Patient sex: F
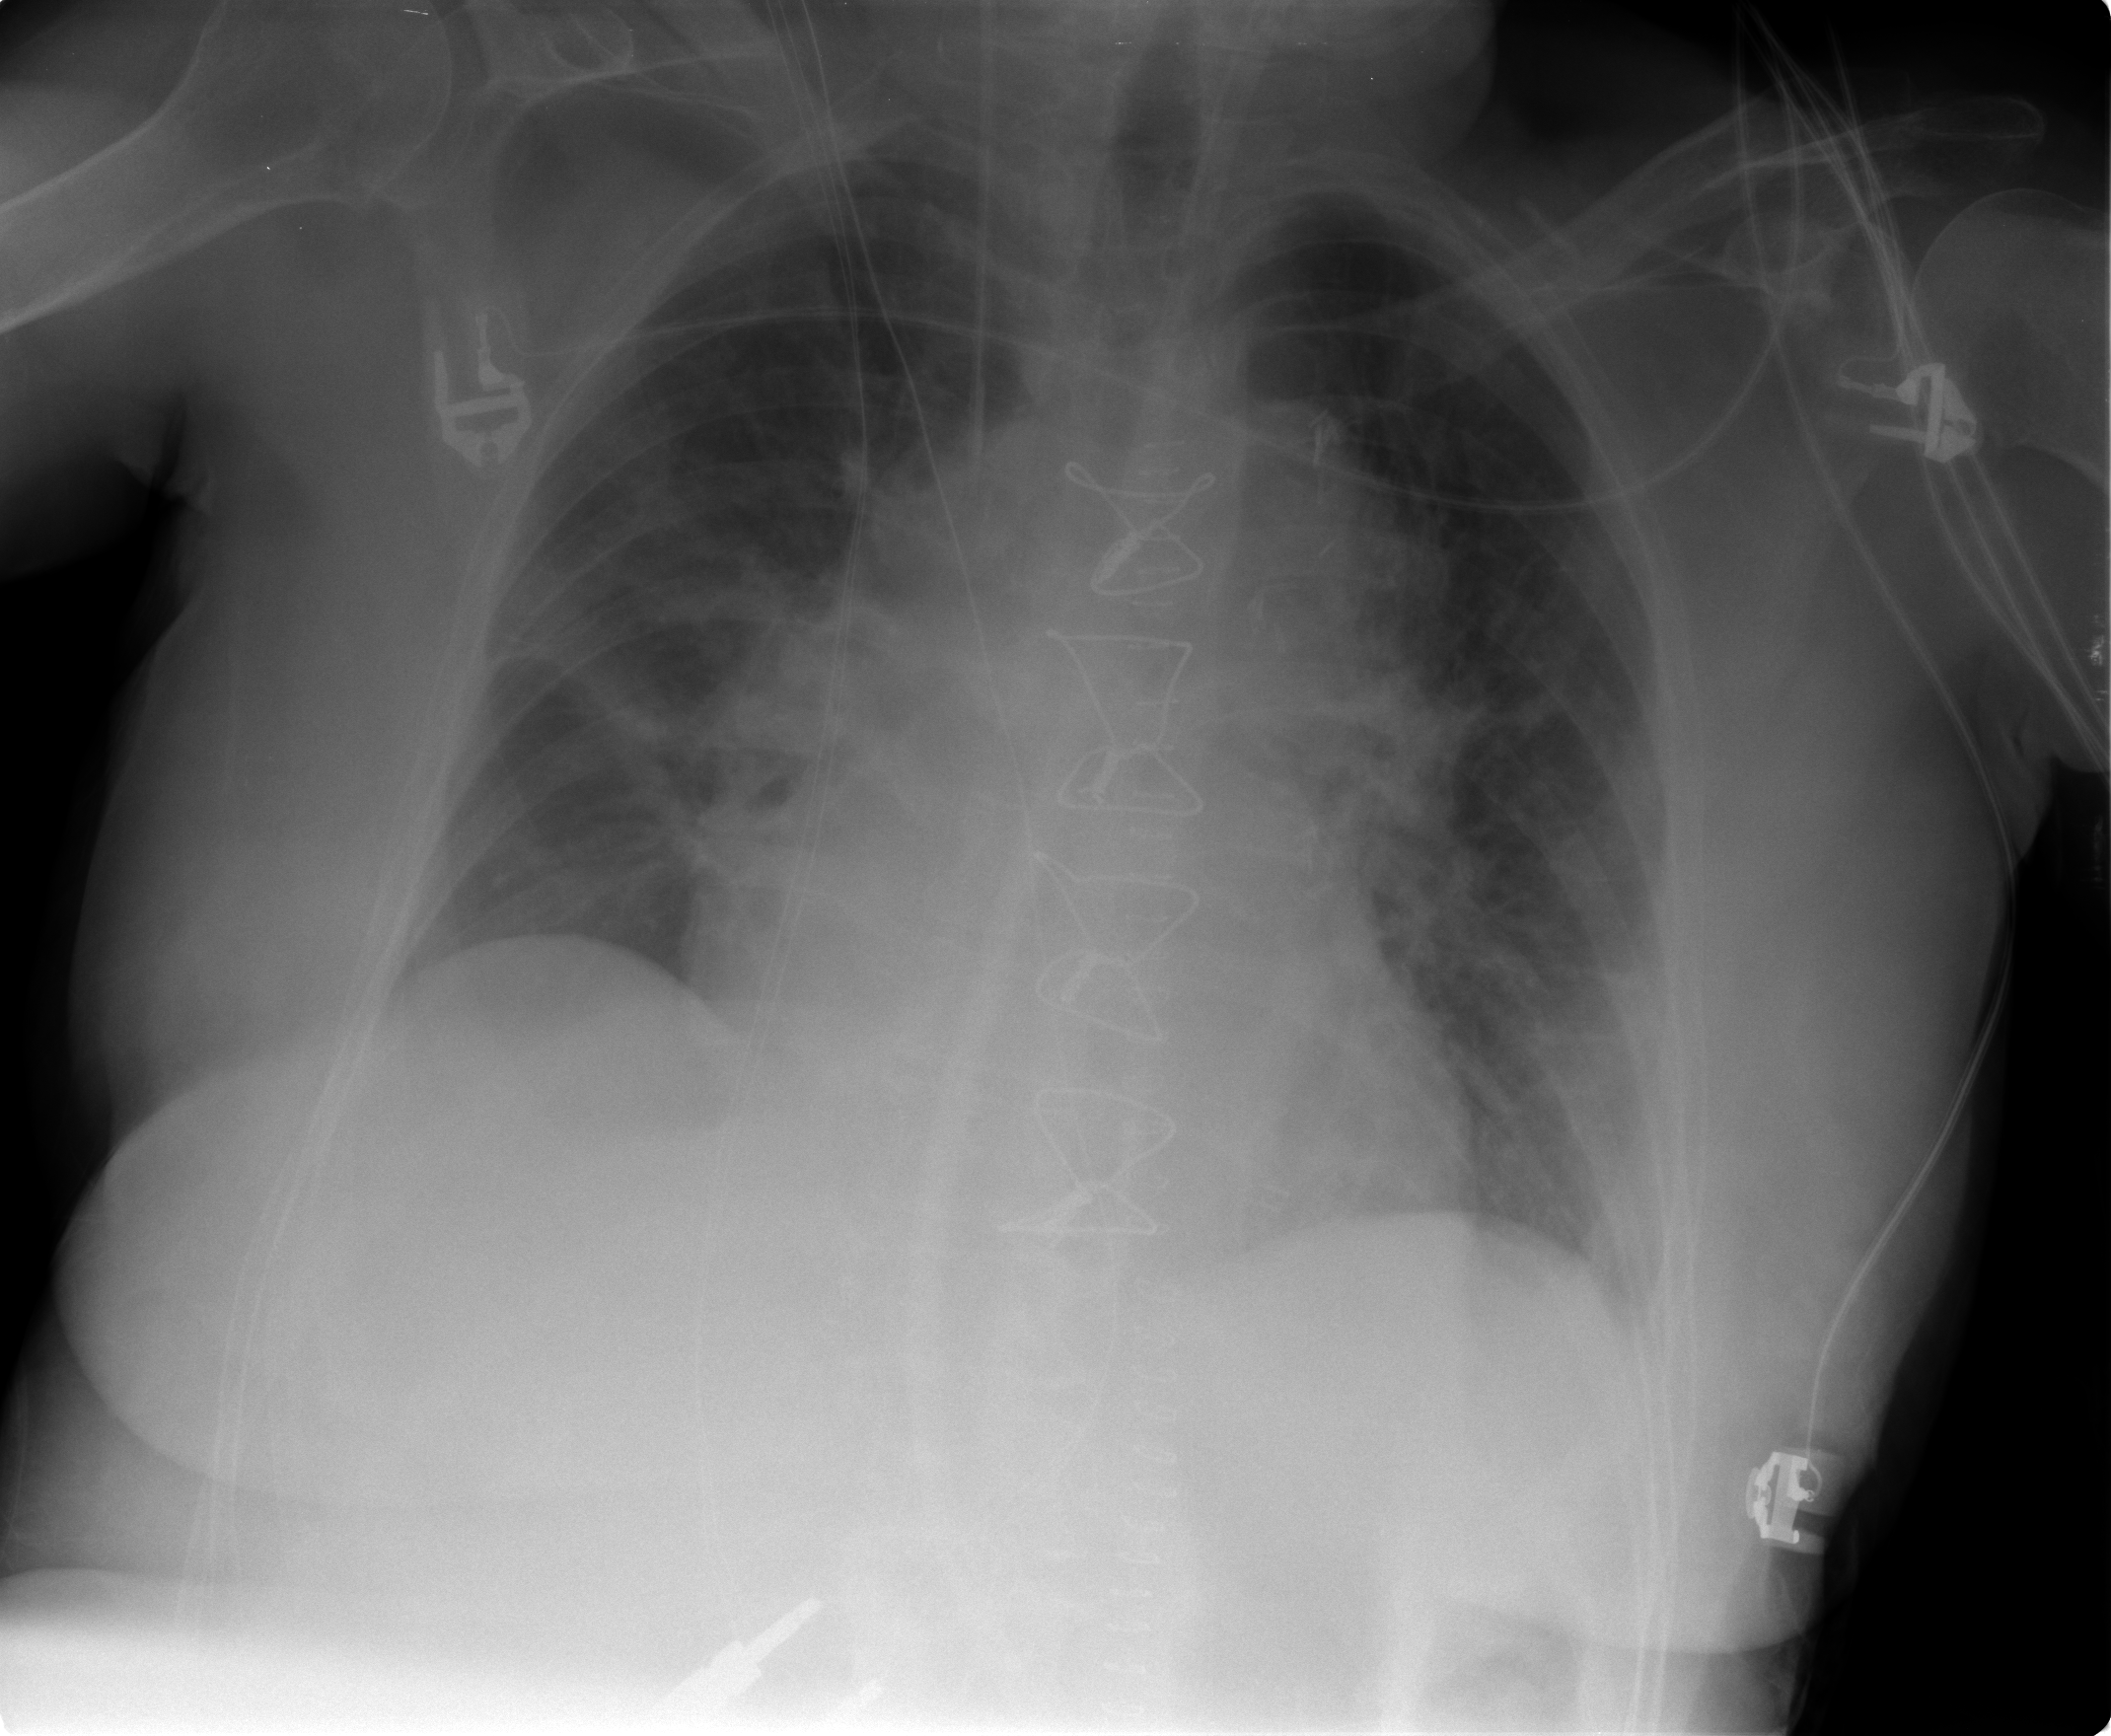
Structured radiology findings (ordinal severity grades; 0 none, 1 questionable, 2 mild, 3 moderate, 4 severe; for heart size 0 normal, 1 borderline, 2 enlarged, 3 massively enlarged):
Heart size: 2
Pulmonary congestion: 3
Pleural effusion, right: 0
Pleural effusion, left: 0
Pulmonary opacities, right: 2
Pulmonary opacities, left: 0
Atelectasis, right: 2
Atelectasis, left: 2